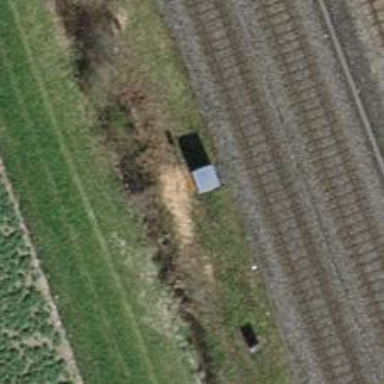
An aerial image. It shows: Pole with roof covering.